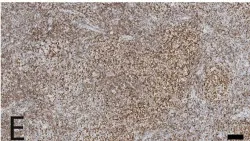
Lymph node biopsy, showing a follicular lymphoma with brisk TFH response and BCL2-rearrangement. , overexpress BCL2. As illustrated in the anti-BCL2 immunostain. (scale bar: 100 microm).
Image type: pathology (immunostaining)